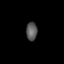
Tissue: skin
Cell type: Others
Senescence score: 0.6777
Nuclear area (px): 202
Mean DAPI intensity: 88.545